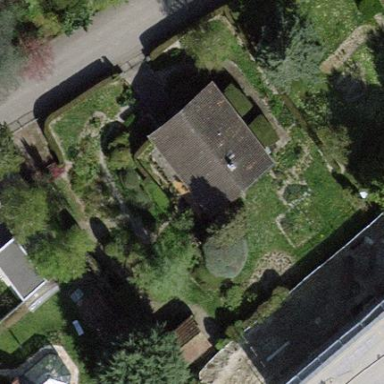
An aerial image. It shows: Garden surrounded by fence.